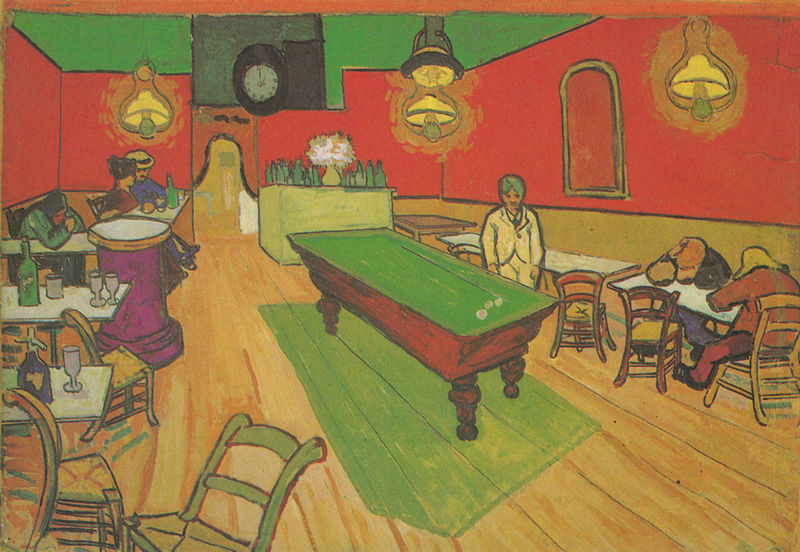
Titel: Das Nacht-Café in Arles
Künstler: Vincent van Gogh
Standort: Bern
Institution: Sammlung H. R. Hahnloser
Schlagwörter: blau, flügel, gemälde, kopf, mann, schatten, weiß, frauen, gelb, grün, menschen, sitzen, abend, bar, blume, blumen, braun, bunt, cafe, fenster, frau, glas, grau, hell, holz, hut, hüte, lampen, licht, männer, orange, raum, schwarz, skizze, stuhl, stühle, szene, tisch, tische, tür, zimmer, rot, beige, expressionismus, flächig, gespräch, leute, malerei, teppich, alkohol, anzug, bart, betrunken, betrunkene, flasche, flaschen, gläser, kneipe, lokal, mütze, mützen, tresen, trinken, wand, samt, innenraum, möbel, spiegel, öl, einsamkeit, spiegelung, boden, interieur, sessel, decke, paar, personen, gebeugt, kontrast, vase, ecke, liegen, schlafen, blumenvase, lehne, holzplanken, parkett, studie, modern, lila, violett, van gogh, dielen, bretagne, lehnen, chair, hall, lamp, men, people, red, window, gäste, wein, black, chairs, dark, empty, green, lounge, painting, room, seated, table, woman, yellow, holzboden, strohhut, stuhllehne, uhr, flowers, balken, brown, durchgang, floor, holzdielen, tor, leuchten, blumenstrauss, fussboden, nische, hängen, theke, linear, kontur, tischbeine, gaststätte, wine, billard, billardtisch, billiard, kugeln, queue, kopie, vincent van gogh, stul, wood, flower, expressiv, man, suit, light, night, plants, säufer, trinker, color, purple, shadow, glasses, wanduhr, couple, glass, matisse, filz, gasthaus, scheinen, clock, bright, vincent, spieltisch, human, lamps, lights, komplementärkontrast, colors, colourful, verzerrt, watch, torte, balls, lines, bottle, hängelampen, flache, pool, rün, poeple, zusammengesunken, sleep, sleeping, contemporary, holland, glühbirne, bistro, drunk, bedrückend, humans, schläfer, mensschen, decle, holzlatten, alcohol, drink, drinking, saloon, glühbirnen, bottles, lampe, bold, billiardtisch, queues, western, billardzimmer, nachtcafé, bistrot, gaststtte, gläse, stehtisch, zwei uhr, deckenleuchten, dorfschänke, tables, player, sticks, players, restaurant, t, llardtisch, kampen, 19th century, gogh, billiards, drinks, caffee, tavern, pub, cue, frankreich, late, konuriert, trinkstube, van, reed, van gough, wooden floor, bulbs, pool table, cue stick, alcoohol, casino, poolroom, costomers, bold color, ceiling lamp, socialising, billiards table, yellow suit, taable